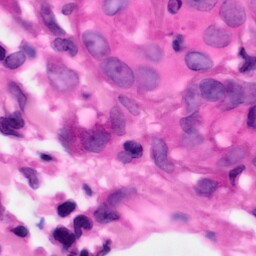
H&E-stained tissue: Pancreatic